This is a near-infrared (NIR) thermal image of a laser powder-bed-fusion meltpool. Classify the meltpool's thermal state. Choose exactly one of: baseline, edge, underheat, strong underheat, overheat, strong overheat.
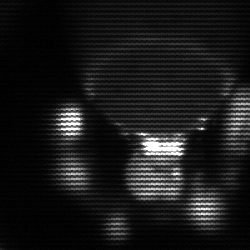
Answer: edge